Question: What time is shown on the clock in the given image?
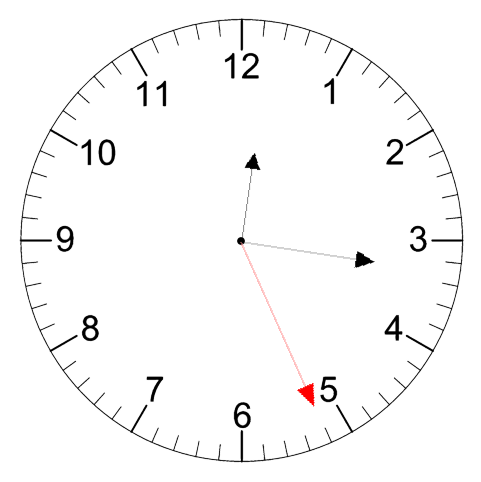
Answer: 12:16:26